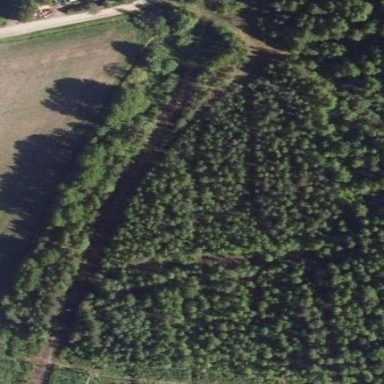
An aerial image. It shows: Evergreen needle-leaved forest which is classified as woodland with dense trees.